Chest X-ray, PA view. Patient: 46 years old, sex M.
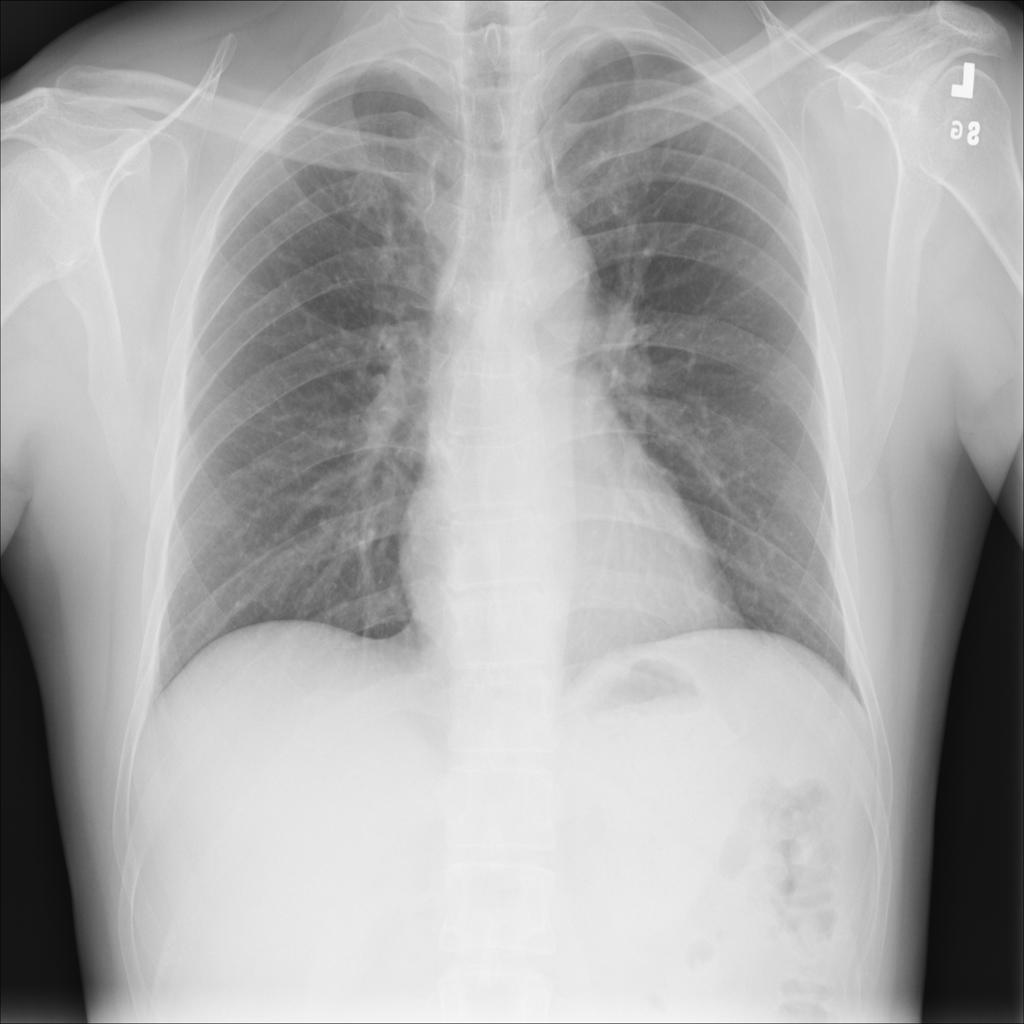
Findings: No Finding